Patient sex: F
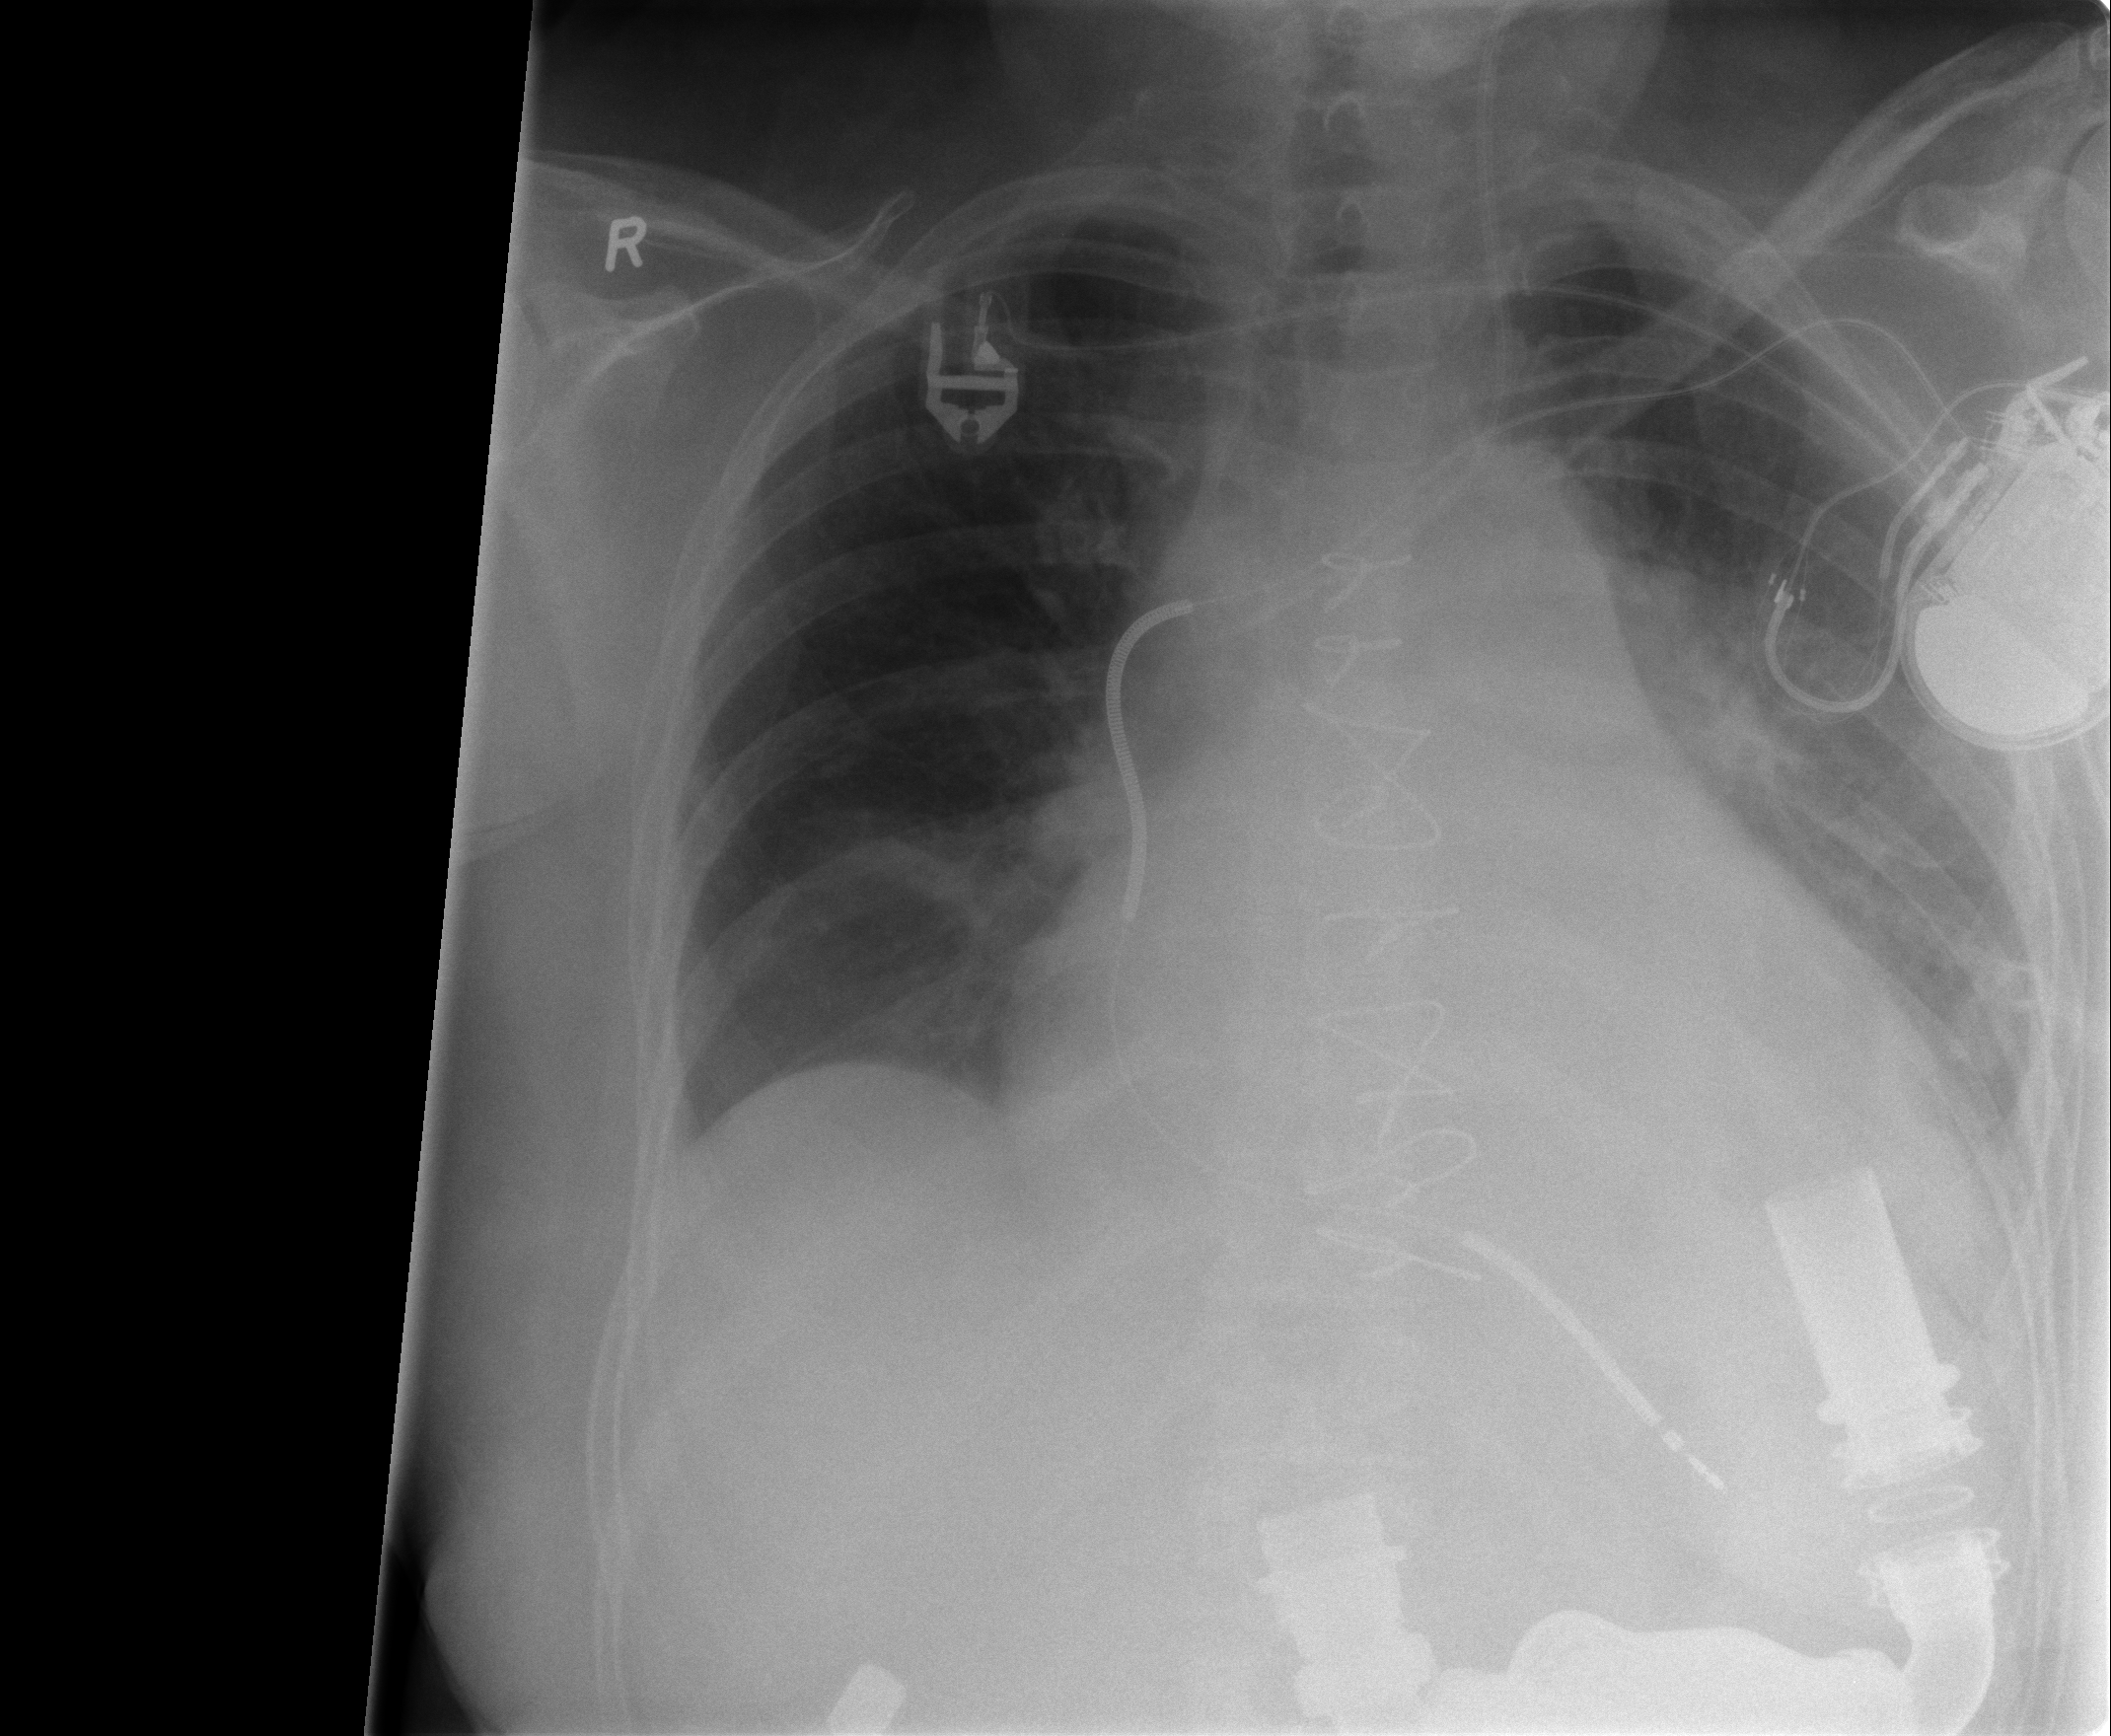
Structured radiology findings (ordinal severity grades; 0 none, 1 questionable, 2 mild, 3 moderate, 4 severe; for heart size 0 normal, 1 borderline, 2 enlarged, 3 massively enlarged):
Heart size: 2
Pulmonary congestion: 2
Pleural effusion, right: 0
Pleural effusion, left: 0
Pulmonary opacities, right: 0
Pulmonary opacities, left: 0
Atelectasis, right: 0
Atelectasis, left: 0